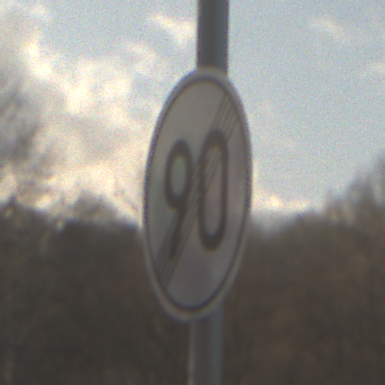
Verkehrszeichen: EndeGeschwindigkeit90
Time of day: SunriseSunset
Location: Outdoor (Nature)
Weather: PartlyCloudy
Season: NotSpecified
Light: Natural